Field crop: tomato
Growth stage: 2
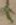
Species: solanum